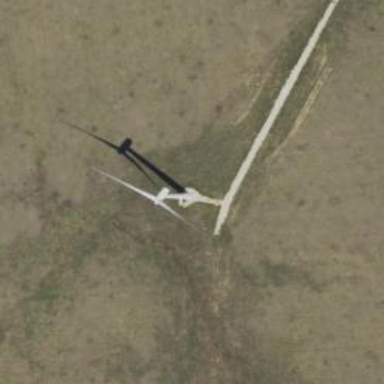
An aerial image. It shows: Wind generator powered by horizontal axis wind turbine.